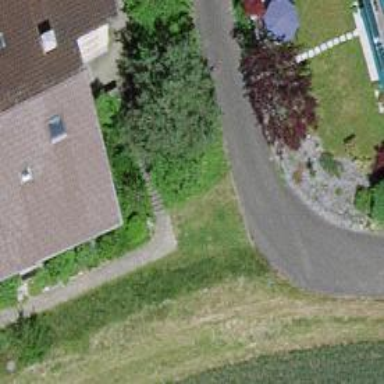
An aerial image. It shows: Road with steps.